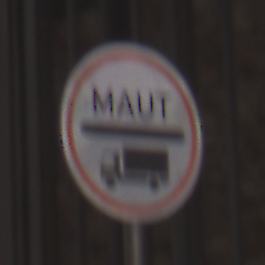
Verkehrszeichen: Mautpflicht
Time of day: Midday
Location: Outdoor (Urban)
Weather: PartlyCloudy
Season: NotSpecified
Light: Natural